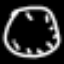
Label: clock